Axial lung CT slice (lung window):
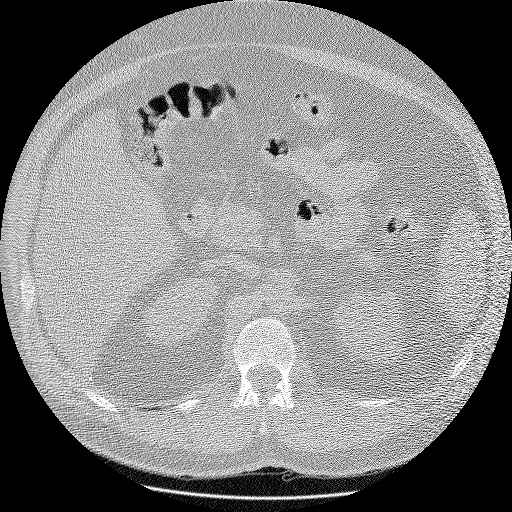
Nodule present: no